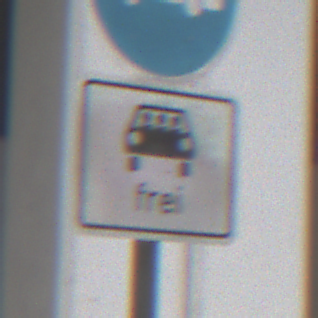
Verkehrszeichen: MehrfachbesetzePersonenkraftwagenFrei
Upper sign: Busssonderstreifen
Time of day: Midday
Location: Roofed (Urban)
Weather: Overcast
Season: NotSpecified
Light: Artificial